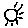
Label: sun